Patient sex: M
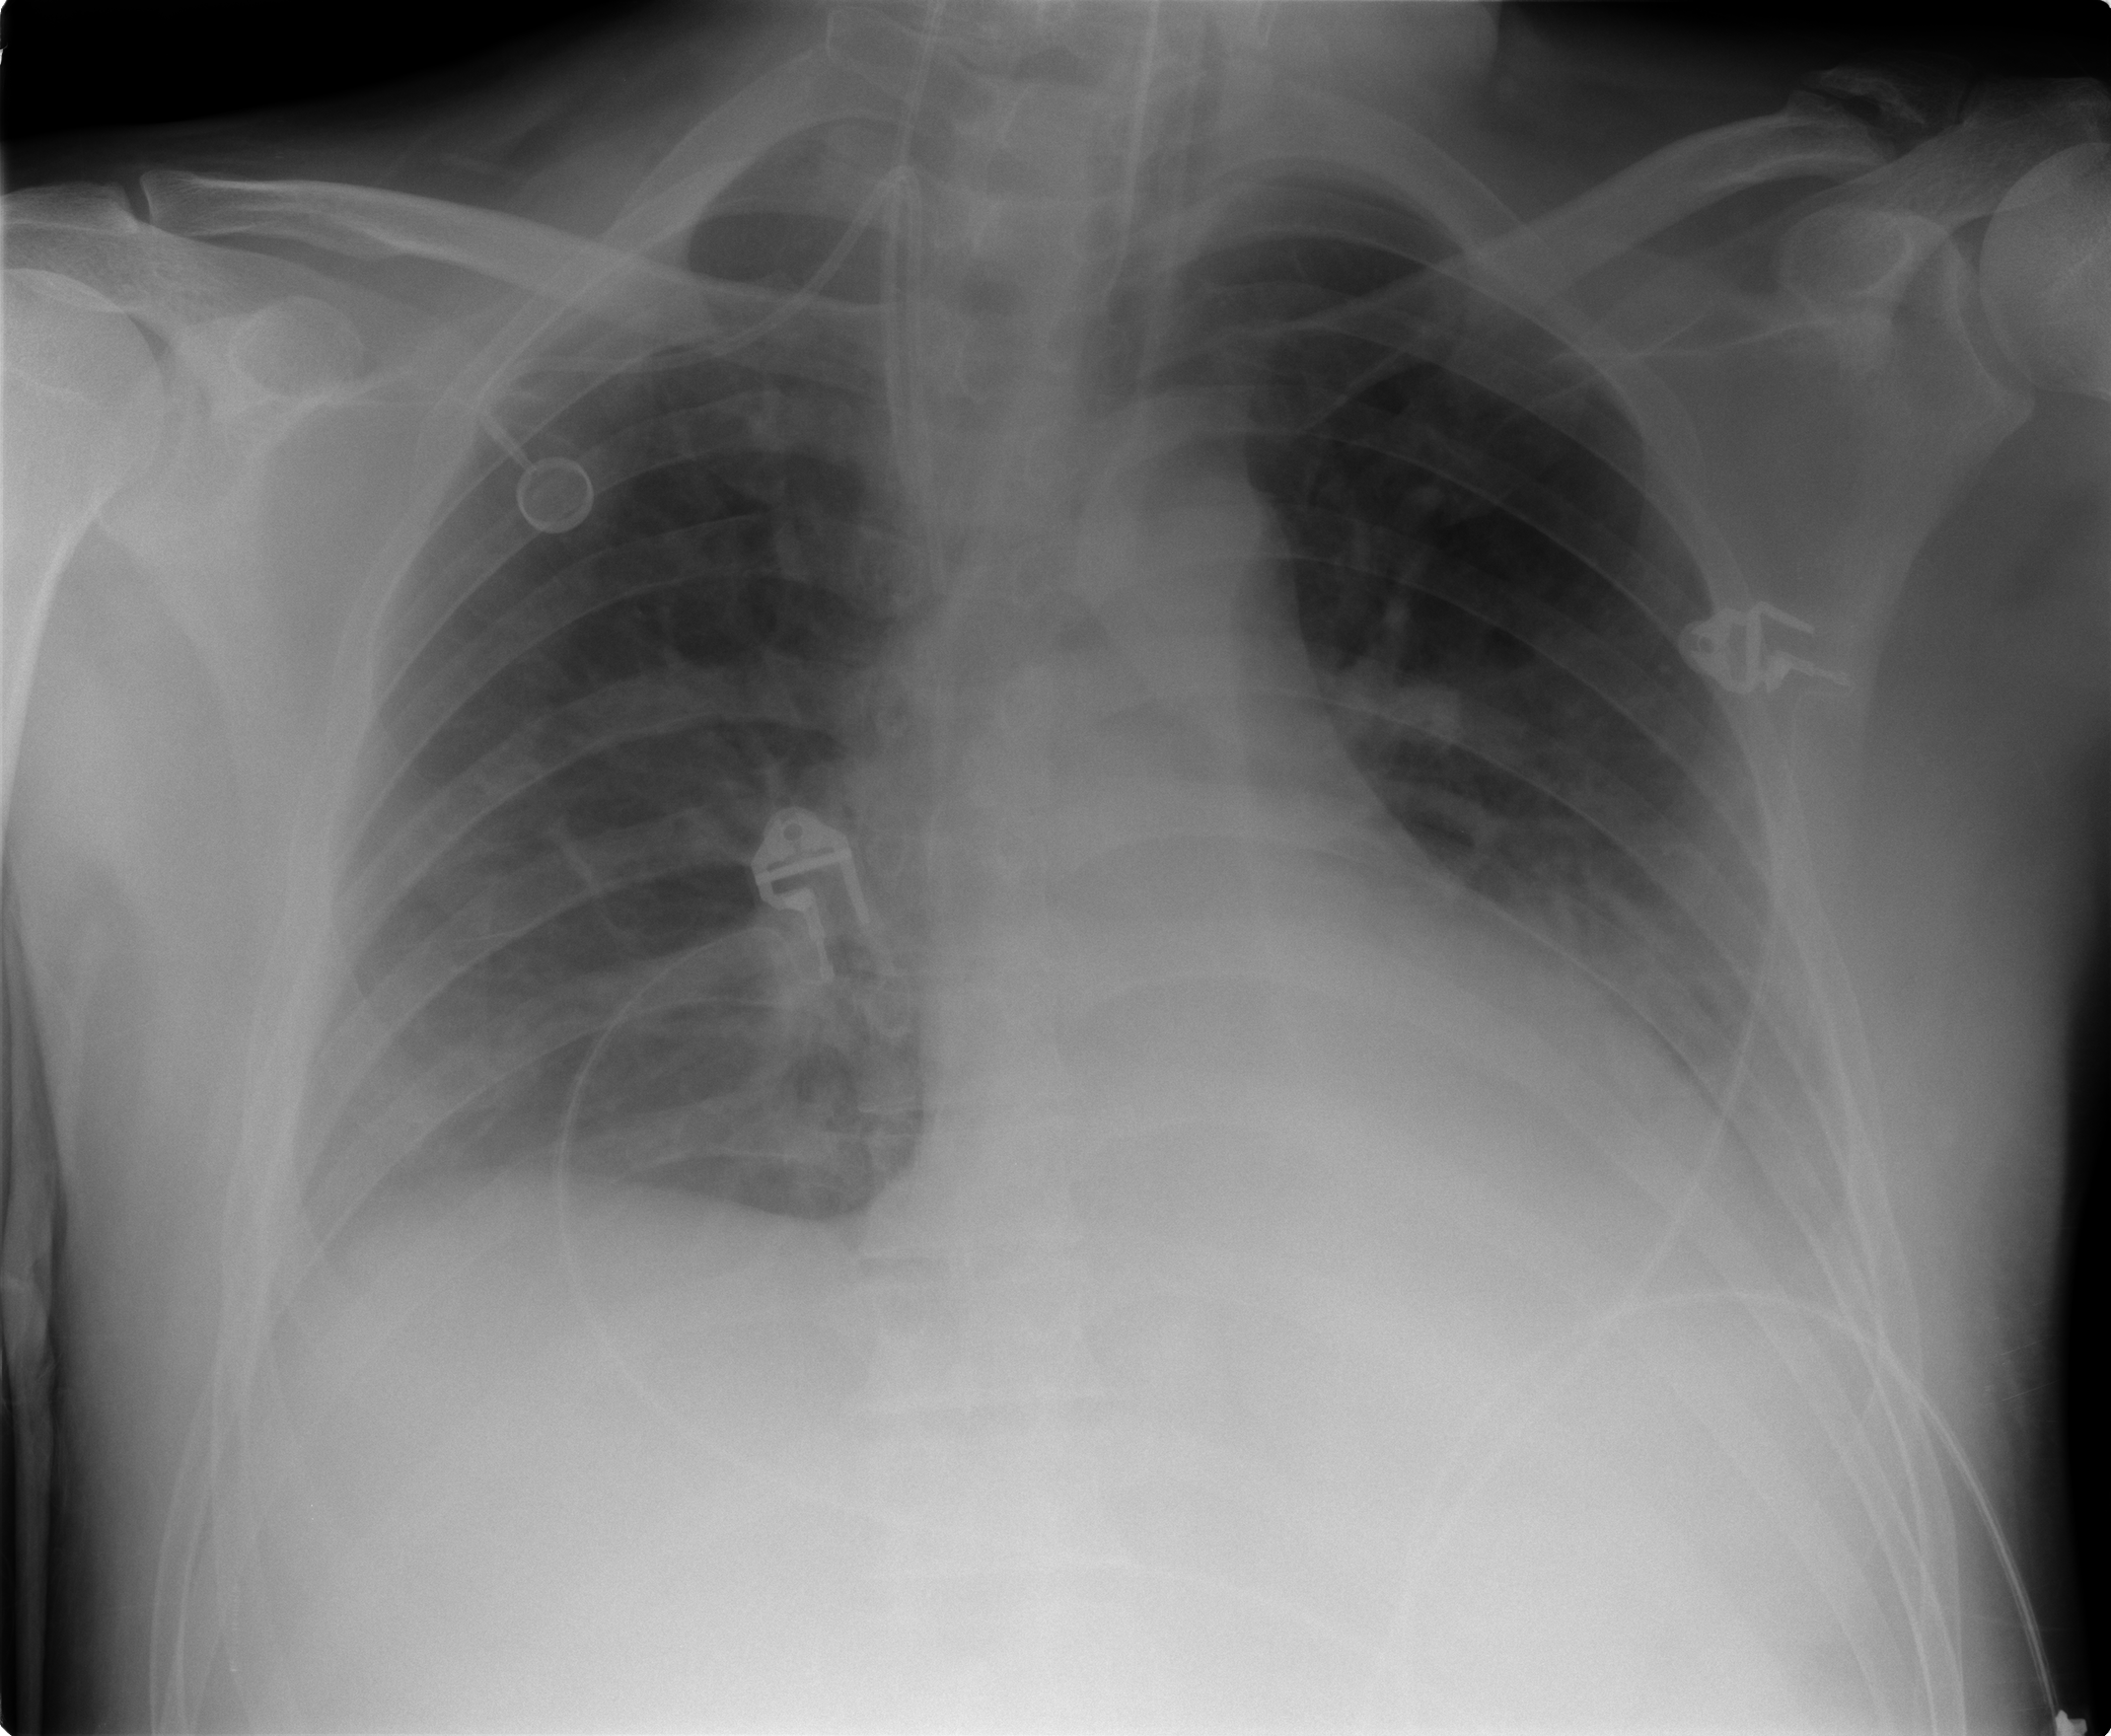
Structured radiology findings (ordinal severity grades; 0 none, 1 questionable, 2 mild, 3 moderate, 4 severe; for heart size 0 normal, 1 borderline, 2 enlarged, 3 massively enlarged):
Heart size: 0
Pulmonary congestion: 1
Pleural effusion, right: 2
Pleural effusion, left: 2
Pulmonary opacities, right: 0
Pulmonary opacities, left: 1
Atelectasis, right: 2
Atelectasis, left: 2